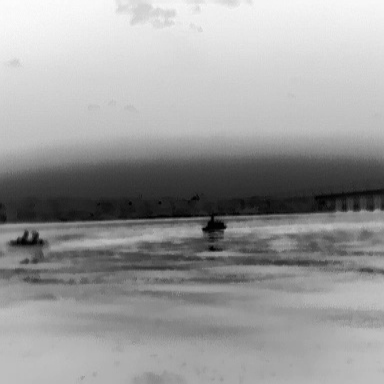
There is a canoe in the infrared image.